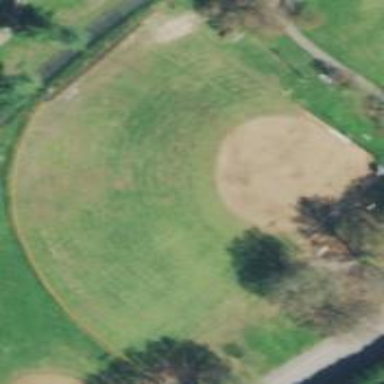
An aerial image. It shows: Baseball pitch for leisure and sports activities.